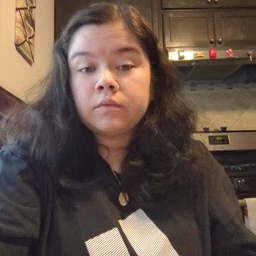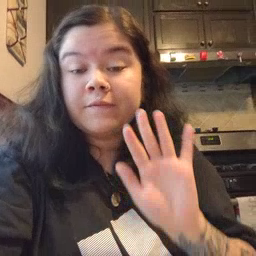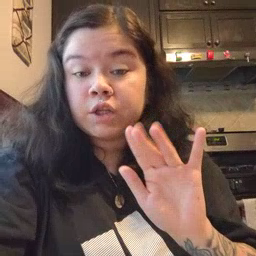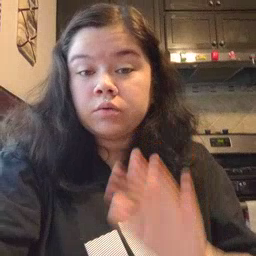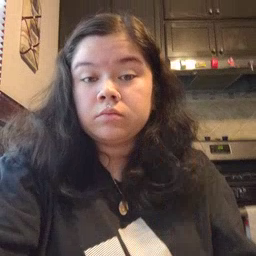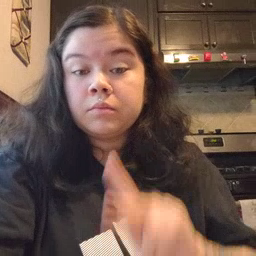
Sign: finger